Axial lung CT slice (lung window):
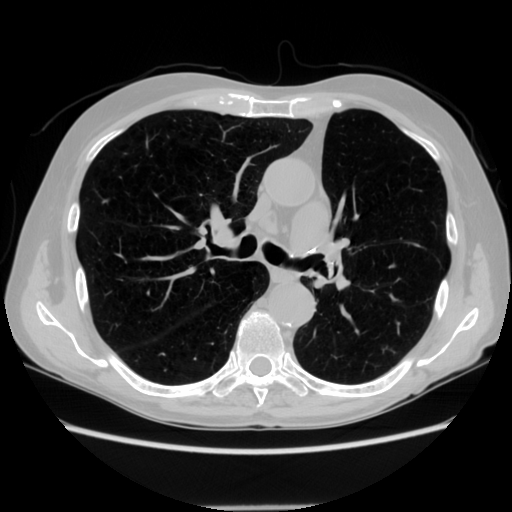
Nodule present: no